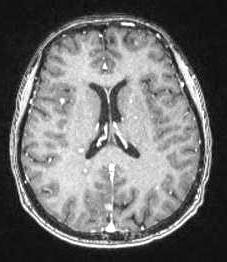
Label: notumor